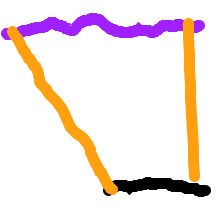
Shape: trapezoid